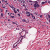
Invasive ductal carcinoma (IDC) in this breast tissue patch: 1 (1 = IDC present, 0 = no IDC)